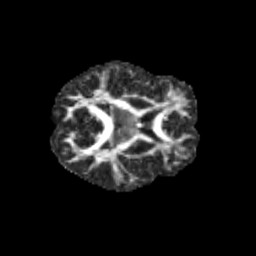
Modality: FA
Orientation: axial
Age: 13
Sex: female
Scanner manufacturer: siemens
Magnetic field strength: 3 T
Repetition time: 3.8 s
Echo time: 0.07 s